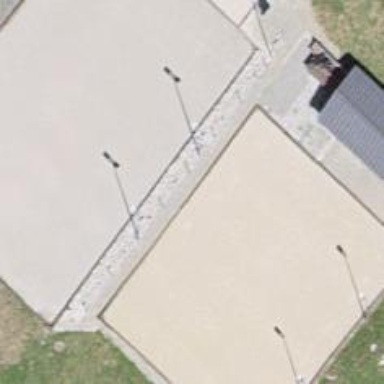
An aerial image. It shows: Pitch designated for boules game.